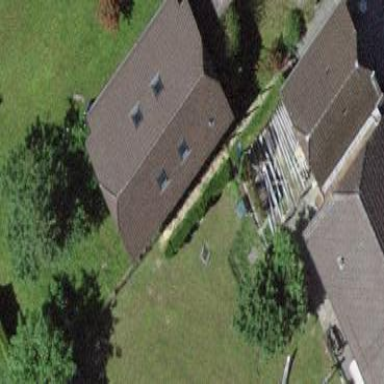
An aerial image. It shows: Shed building.